Field crop: maize
Growth stage: 2
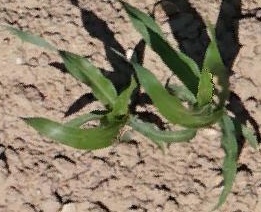
Species: maize